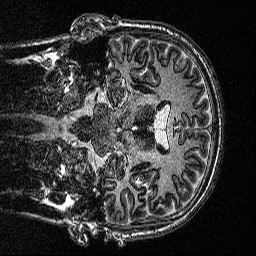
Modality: MP2RAGE
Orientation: coronal
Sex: male
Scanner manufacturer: siemens
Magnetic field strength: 3 T
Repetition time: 5 s
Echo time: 0.00292 s